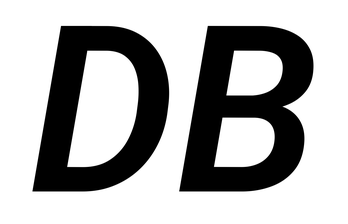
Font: Roboto-Italic_SemiBold_Italic